Field crop: maize
Growth stage: 1
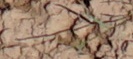
Species: lolium